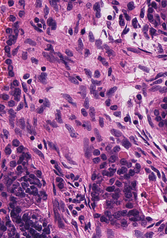
Tumor epithelial tissue: yes
Tumor-associated stroma tissue: yes
Normal tissue: no